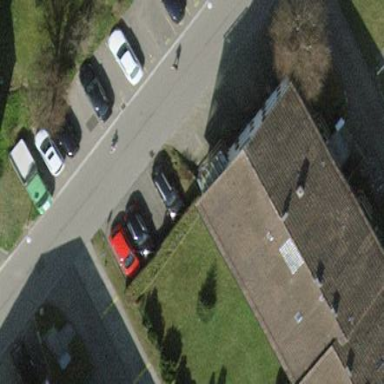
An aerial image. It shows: View of apartment building.